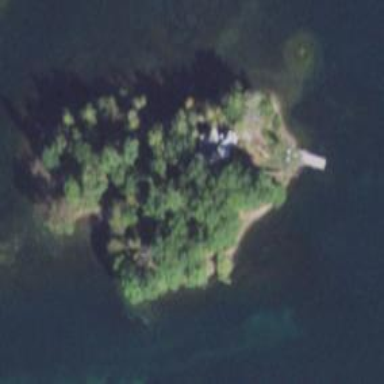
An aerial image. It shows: Islet.